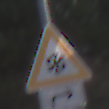
Verkehrszeichen: SchneeOderEisglaette
Zusatzzeichen unten: RichtungsangabeDurchPfeile5
Umgebung: Outdoor, Nature
Tageszeit: MorningAfternoon
Wetter: PartlyCloudy
Licht: Natural
Jahreszeit: NotSpecified
Kontrast: HighContrast